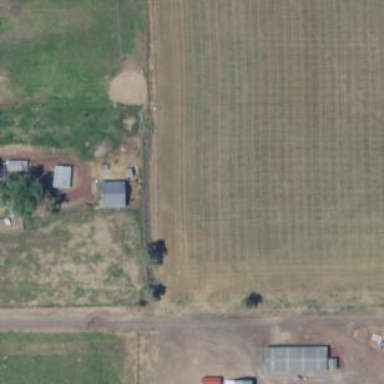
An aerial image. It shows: Farmyard area.